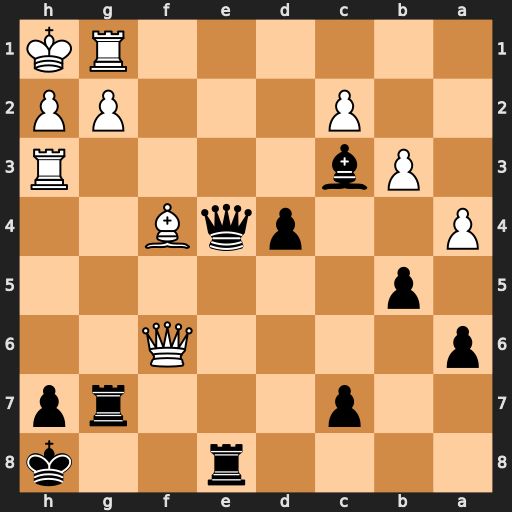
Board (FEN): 4r2k/2p3rp/p4Q2/1p6/P2pqB2/1Pb4R/2P3PP/6RK
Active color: b
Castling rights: -
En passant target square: -
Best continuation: Qxg2+ Rxg2 Re1+ Rg1 Rxg1#